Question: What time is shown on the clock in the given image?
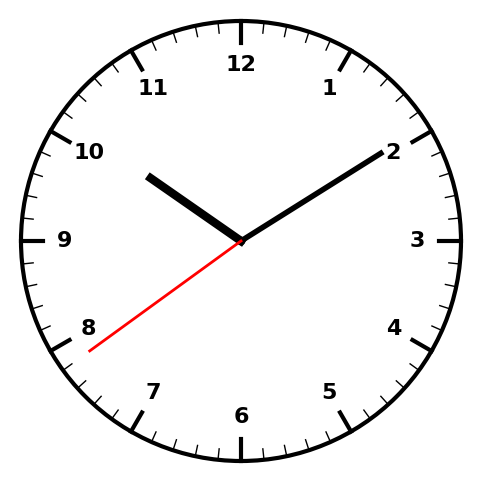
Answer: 10:09:39